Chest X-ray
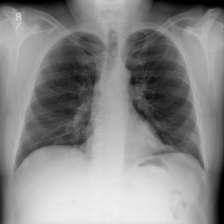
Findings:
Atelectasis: negative
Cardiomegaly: negative
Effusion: negative
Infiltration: negative
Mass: negative
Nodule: negative
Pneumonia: negative
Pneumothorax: negative
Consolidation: negative
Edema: negative
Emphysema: negative
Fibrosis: negative
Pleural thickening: negative
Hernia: negative